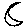
Label: moon